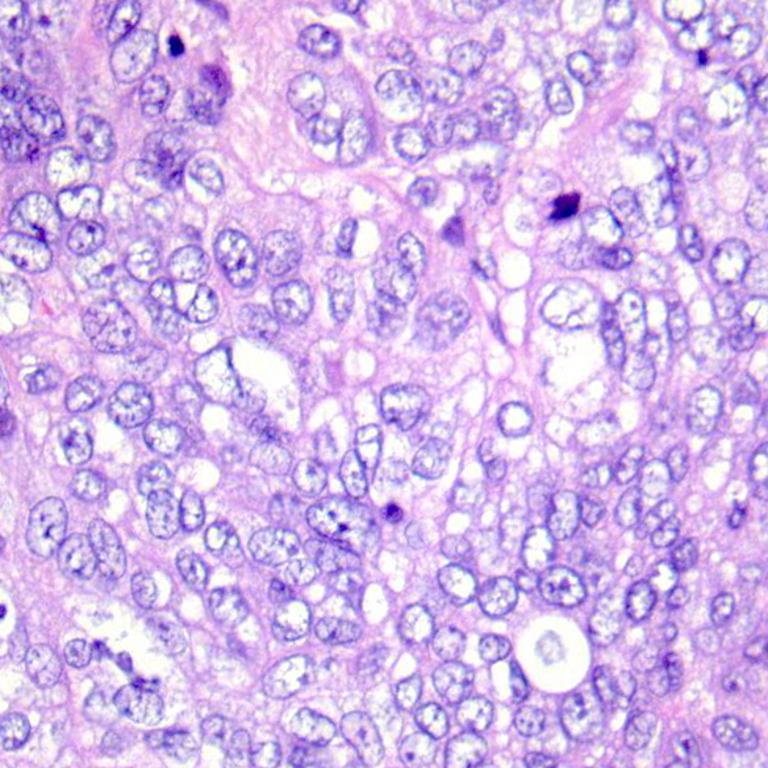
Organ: colon
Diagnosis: adenocarcinomas